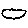
Label: cloud